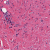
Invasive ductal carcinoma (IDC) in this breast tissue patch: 0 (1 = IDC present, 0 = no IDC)